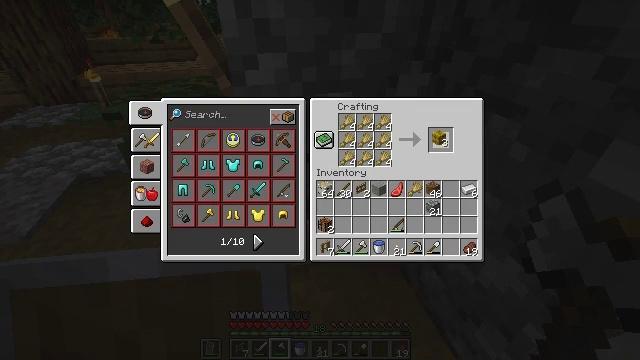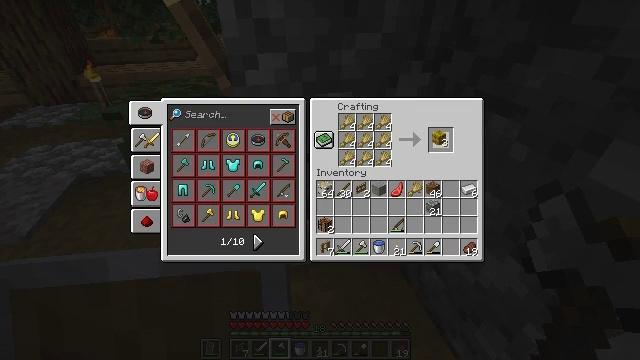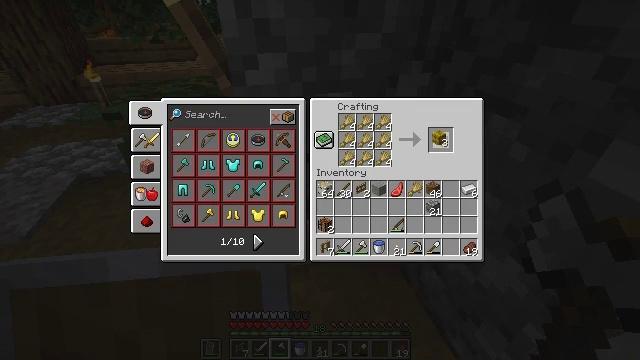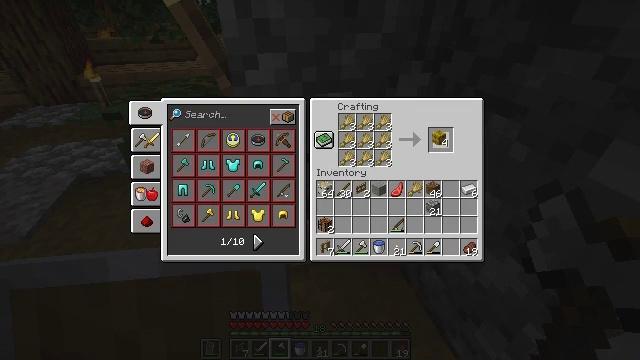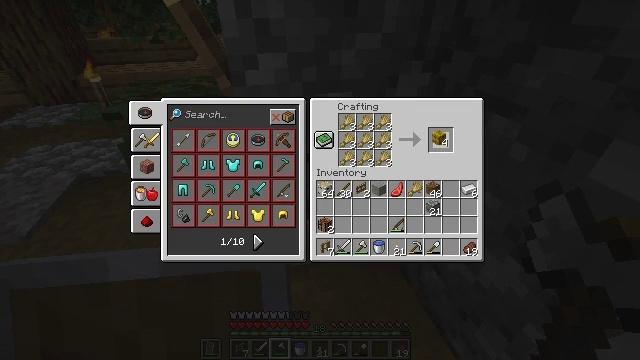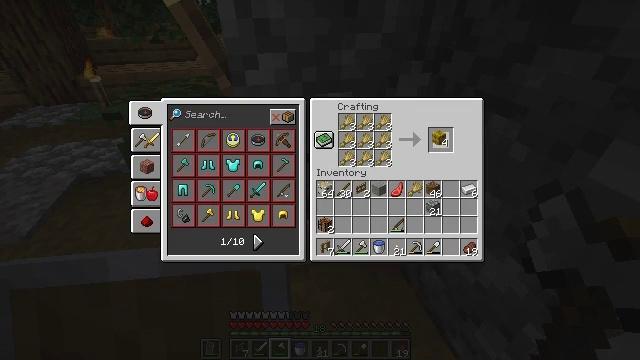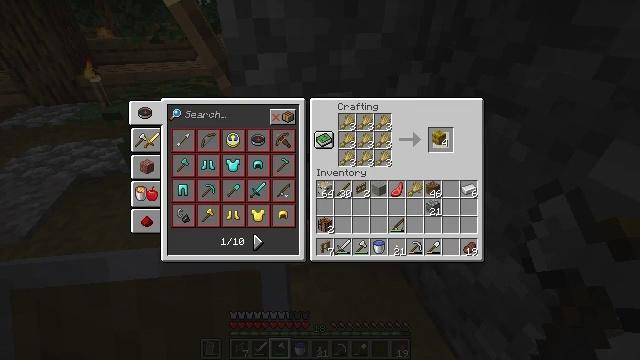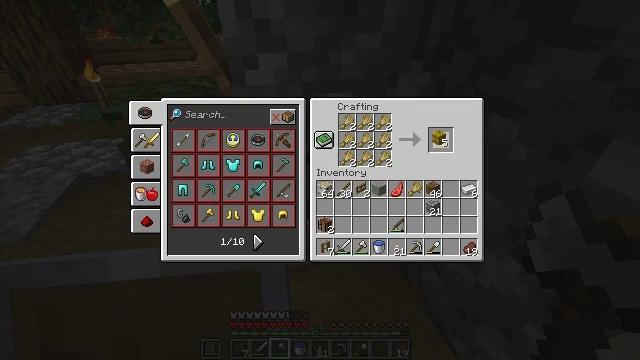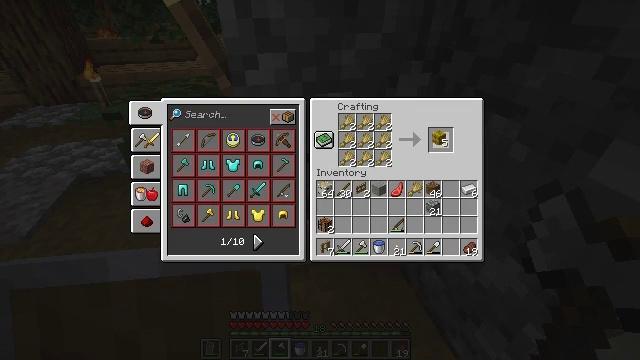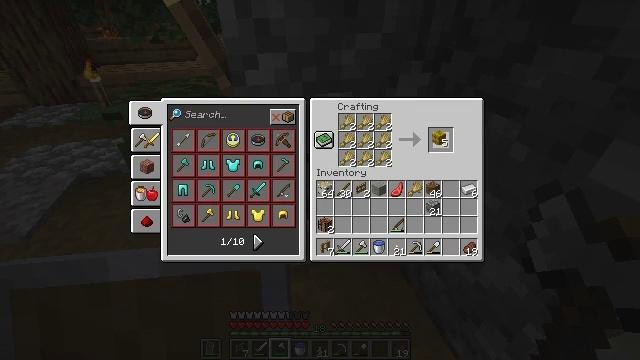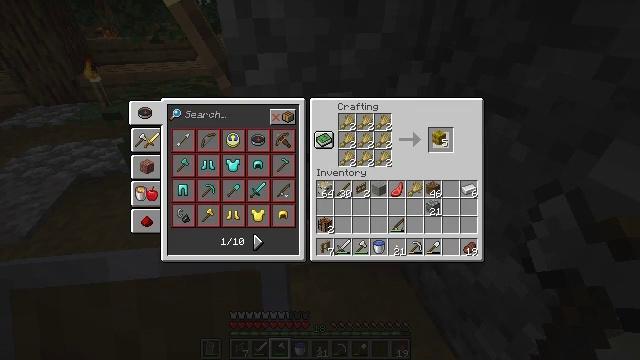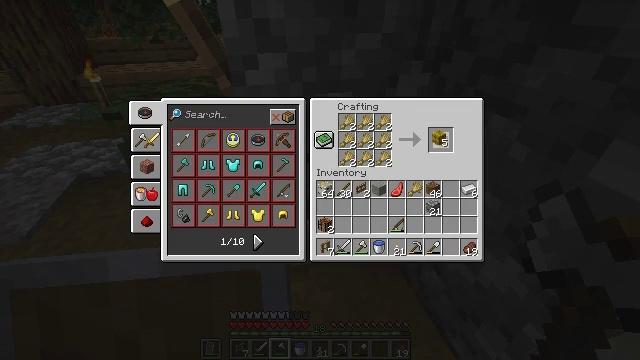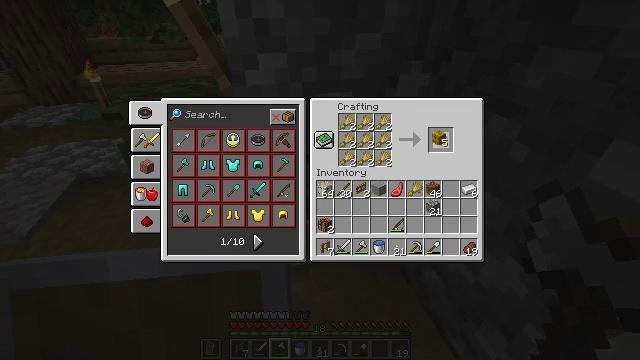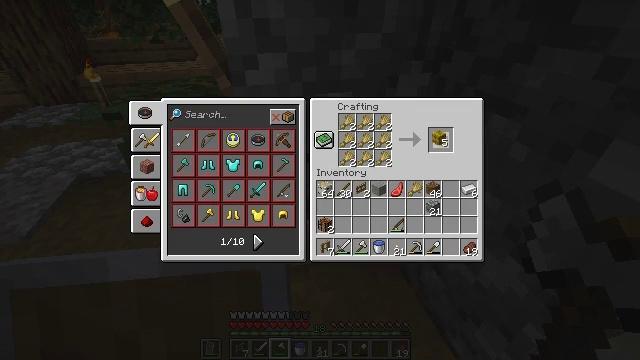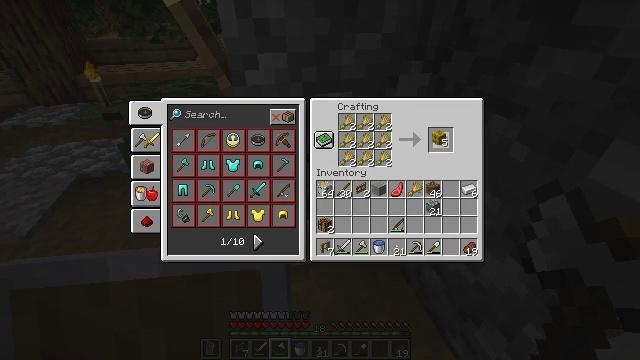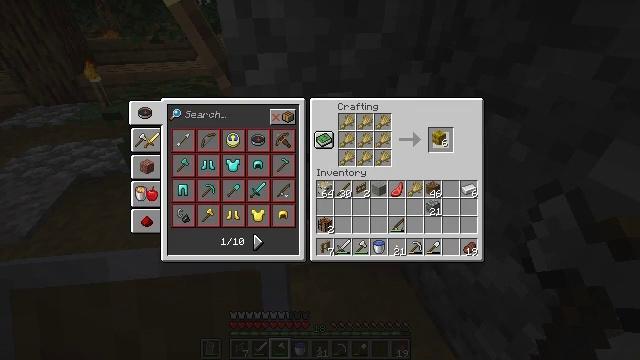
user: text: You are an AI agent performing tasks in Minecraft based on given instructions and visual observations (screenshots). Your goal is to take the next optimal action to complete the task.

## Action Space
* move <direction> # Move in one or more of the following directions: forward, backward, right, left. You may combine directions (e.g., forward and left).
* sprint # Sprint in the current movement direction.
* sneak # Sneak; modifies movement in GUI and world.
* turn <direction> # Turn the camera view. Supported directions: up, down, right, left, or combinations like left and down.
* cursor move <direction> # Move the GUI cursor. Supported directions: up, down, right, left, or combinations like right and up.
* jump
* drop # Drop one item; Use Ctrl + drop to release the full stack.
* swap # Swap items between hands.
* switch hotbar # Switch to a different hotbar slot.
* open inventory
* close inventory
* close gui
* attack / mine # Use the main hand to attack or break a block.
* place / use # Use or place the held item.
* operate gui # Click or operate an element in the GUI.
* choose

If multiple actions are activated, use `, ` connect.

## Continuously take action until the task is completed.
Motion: motion action
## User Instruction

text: Craft a hay block.
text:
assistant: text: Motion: sprint, operate gui
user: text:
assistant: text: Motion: sprint, operate gui
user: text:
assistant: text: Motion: sprint
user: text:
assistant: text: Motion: sprint, operate gui
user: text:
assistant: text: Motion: sprint, operate gui
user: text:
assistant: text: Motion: sprint, operate gui
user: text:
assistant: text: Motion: sprint
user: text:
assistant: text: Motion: no_op
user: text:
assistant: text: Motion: no_op
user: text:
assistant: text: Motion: no_op
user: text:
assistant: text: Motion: operate gui
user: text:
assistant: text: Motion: operate gui
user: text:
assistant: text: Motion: operate gui
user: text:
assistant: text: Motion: operate gui
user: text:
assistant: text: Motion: no_op
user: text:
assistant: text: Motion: no_op
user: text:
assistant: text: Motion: no_op
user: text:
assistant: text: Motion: no_op
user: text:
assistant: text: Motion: no_op
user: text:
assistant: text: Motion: sneak
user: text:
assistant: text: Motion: sneak, operate gui
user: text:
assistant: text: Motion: sneak, operate gui
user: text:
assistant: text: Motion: sneak
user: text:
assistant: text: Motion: sneak
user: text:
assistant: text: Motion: no_op
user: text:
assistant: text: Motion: no_op
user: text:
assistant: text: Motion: no_op
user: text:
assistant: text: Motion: no_op